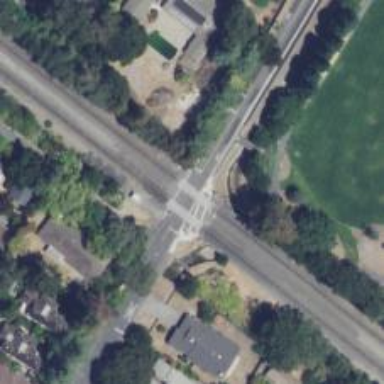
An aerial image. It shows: Level crossing along the railway.